Interaction volume radius: 10 \u00c5
Interaction volume height: 25 \u00c5
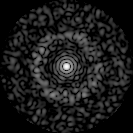
Disorder parameter: 0.8294